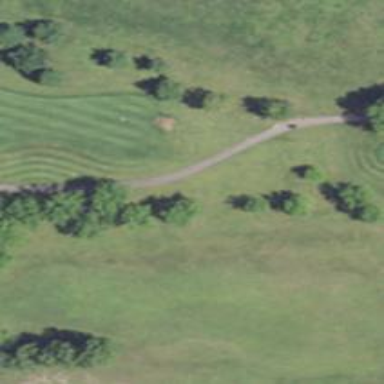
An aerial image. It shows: Pathway for golfing.